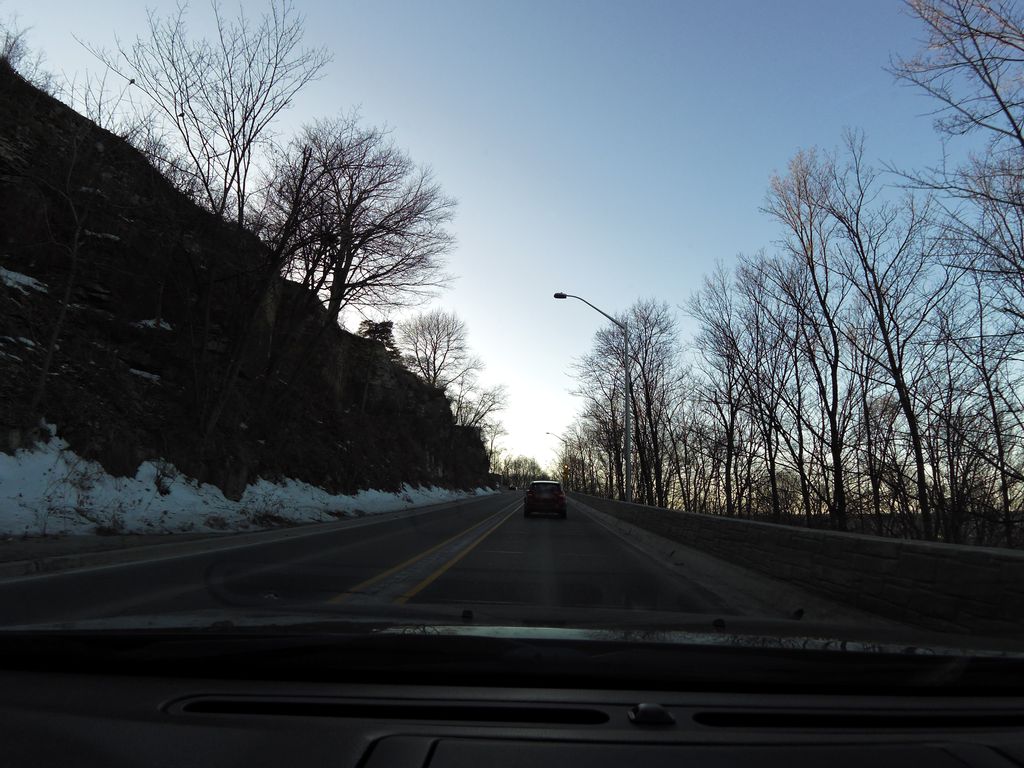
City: hamilton